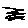
Label: zigzag